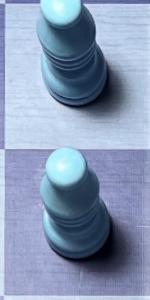
Label: Bishop_White